RGB frame:
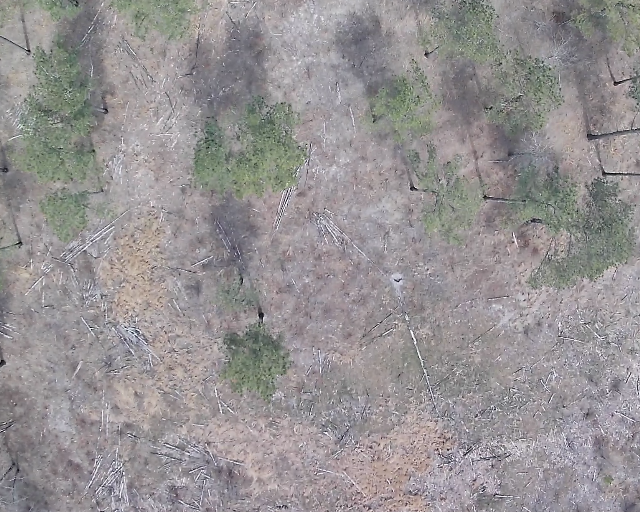
Thermal frame:
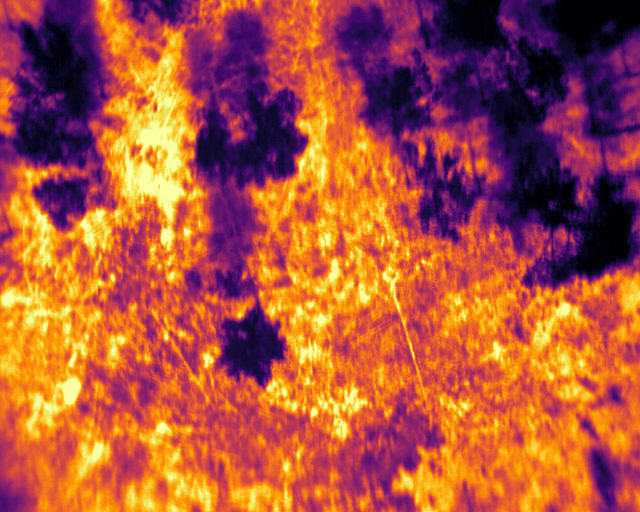
Captured: 2026-02-26 02:27:47
Pixels at or above 80 °C: 0 (fraction of frame: 0)